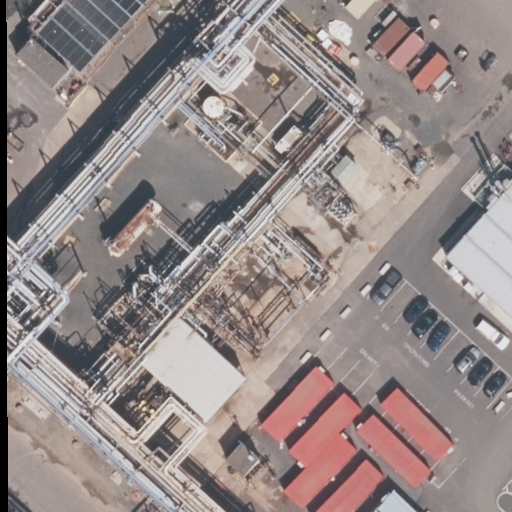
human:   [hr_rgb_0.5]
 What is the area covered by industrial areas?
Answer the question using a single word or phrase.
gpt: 10583m2

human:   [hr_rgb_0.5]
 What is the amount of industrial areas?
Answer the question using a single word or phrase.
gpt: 1

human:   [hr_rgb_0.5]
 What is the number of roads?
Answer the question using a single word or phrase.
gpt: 4

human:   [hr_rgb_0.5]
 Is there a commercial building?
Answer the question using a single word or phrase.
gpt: no

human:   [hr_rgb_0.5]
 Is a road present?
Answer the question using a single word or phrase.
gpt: yes

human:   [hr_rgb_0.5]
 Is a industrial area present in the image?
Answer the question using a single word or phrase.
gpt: yes

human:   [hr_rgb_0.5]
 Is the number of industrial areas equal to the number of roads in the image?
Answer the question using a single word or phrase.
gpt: no

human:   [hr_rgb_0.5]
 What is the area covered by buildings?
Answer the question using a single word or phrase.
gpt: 0m2

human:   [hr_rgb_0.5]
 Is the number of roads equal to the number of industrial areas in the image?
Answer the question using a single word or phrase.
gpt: no

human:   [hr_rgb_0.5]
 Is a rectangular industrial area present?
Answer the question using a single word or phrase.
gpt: yes

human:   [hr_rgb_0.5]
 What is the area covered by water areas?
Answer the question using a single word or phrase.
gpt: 0m2

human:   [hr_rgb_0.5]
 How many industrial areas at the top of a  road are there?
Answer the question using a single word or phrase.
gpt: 0

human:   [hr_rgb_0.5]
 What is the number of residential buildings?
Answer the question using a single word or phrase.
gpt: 0

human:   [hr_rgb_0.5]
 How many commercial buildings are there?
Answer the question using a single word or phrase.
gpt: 0

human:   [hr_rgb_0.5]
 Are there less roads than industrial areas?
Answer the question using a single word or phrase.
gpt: no

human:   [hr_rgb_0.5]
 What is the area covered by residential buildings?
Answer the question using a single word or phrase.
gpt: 0m2

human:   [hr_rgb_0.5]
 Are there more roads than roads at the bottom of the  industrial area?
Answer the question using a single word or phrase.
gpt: yes

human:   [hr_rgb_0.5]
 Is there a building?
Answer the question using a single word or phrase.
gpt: no

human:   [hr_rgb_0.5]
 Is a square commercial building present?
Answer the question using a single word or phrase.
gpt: no

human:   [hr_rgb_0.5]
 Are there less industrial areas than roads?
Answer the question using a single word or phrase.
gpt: yes

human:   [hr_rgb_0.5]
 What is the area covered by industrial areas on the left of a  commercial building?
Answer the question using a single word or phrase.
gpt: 0m2

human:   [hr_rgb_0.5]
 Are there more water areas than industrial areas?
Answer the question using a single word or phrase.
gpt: no

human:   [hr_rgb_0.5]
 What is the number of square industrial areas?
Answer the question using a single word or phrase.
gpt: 0

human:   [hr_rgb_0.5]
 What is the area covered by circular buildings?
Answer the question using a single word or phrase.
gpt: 0m2

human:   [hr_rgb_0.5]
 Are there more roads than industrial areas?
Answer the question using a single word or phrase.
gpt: yes

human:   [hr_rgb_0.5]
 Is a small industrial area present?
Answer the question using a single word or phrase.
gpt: no

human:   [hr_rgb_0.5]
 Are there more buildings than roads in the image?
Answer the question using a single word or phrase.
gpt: no

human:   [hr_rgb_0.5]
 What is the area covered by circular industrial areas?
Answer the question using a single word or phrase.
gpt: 0m2

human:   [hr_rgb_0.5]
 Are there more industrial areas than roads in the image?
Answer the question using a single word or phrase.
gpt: no

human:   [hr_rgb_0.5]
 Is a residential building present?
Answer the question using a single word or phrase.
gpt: no

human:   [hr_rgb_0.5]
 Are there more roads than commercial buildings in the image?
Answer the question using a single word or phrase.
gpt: yes

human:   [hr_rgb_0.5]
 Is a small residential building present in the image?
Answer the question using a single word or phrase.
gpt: no

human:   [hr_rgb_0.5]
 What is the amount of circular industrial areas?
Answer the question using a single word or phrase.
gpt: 0

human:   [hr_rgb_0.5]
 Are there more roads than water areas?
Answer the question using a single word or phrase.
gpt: yes

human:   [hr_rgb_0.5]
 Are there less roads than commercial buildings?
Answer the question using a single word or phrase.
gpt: no

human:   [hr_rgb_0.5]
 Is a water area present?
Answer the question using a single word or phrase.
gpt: no

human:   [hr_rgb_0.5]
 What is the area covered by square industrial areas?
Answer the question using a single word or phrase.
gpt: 0m2

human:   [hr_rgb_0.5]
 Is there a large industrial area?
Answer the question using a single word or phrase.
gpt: yes

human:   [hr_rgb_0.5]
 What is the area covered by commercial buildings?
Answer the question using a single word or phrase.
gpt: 0m2

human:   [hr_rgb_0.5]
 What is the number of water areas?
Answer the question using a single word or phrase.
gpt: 0

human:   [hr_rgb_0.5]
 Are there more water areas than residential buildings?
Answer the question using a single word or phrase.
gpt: no

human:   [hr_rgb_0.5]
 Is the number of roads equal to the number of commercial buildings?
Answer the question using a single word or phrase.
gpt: no

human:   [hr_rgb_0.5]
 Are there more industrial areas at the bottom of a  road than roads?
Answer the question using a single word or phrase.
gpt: no

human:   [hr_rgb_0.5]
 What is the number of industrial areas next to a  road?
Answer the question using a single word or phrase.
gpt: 1

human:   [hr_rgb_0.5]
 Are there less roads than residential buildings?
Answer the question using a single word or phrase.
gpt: no

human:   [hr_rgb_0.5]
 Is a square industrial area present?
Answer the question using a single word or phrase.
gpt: no

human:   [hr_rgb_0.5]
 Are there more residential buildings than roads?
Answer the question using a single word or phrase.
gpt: no

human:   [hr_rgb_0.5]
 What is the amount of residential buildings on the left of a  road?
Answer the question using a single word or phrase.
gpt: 0

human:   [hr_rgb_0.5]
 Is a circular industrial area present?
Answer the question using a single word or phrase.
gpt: no

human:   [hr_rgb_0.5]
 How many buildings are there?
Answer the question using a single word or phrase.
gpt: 0

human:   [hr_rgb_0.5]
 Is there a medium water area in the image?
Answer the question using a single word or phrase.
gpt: no

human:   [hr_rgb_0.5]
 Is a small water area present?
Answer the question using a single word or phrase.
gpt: no

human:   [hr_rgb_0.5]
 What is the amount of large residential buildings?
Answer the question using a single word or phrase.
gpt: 0

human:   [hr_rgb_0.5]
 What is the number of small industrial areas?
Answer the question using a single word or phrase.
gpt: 0

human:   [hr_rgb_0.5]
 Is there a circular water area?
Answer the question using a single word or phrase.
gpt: no

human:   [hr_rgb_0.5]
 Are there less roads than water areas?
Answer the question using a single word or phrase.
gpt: no

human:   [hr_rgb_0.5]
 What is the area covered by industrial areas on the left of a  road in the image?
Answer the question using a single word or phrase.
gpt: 0m2

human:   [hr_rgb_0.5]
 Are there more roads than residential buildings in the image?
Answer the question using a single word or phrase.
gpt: yes

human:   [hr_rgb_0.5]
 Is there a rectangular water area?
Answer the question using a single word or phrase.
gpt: no

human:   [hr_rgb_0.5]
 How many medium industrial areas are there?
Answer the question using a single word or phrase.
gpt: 0

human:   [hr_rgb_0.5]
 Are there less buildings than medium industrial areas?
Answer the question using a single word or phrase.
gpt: no

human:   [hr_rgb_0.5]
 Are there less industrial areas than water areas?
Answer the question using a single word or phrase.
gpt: no

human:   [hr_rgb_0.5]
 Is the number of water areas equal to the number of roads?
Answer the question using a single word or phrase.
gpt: no

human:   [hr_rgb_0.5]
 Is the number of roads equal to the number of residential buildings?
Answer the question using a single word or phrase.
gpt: no